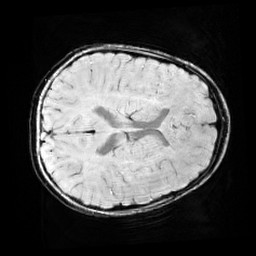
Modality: SWI
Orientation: axial
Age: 12
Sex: male
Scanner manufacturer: siemens
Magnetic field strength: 3 T
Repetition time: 0.027 s
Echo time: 0.02 s